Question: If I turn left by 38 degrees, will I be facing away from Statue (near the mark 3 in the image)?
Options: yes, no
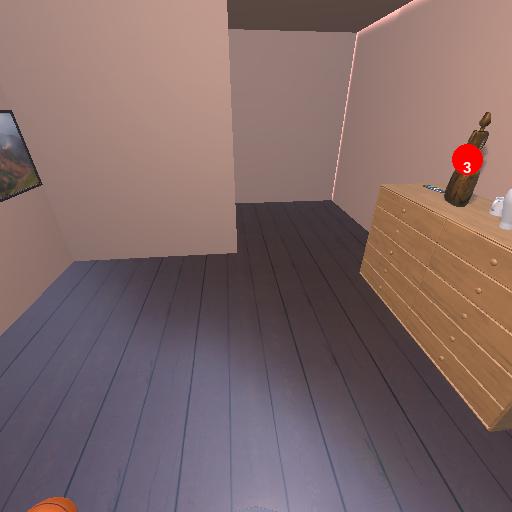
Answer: yes